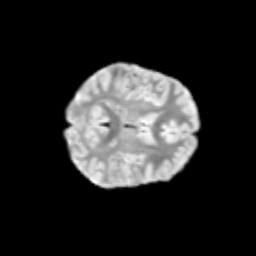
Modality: T2w
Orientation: axial
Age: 12
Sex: female
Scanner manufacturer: siemens
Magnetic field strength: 3 T
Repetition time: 3.8 s
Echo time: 0.07 s